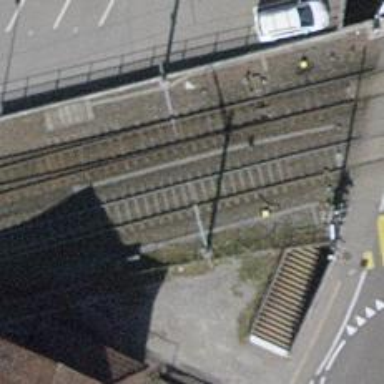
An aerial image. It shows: Solitary milestone along the railway.